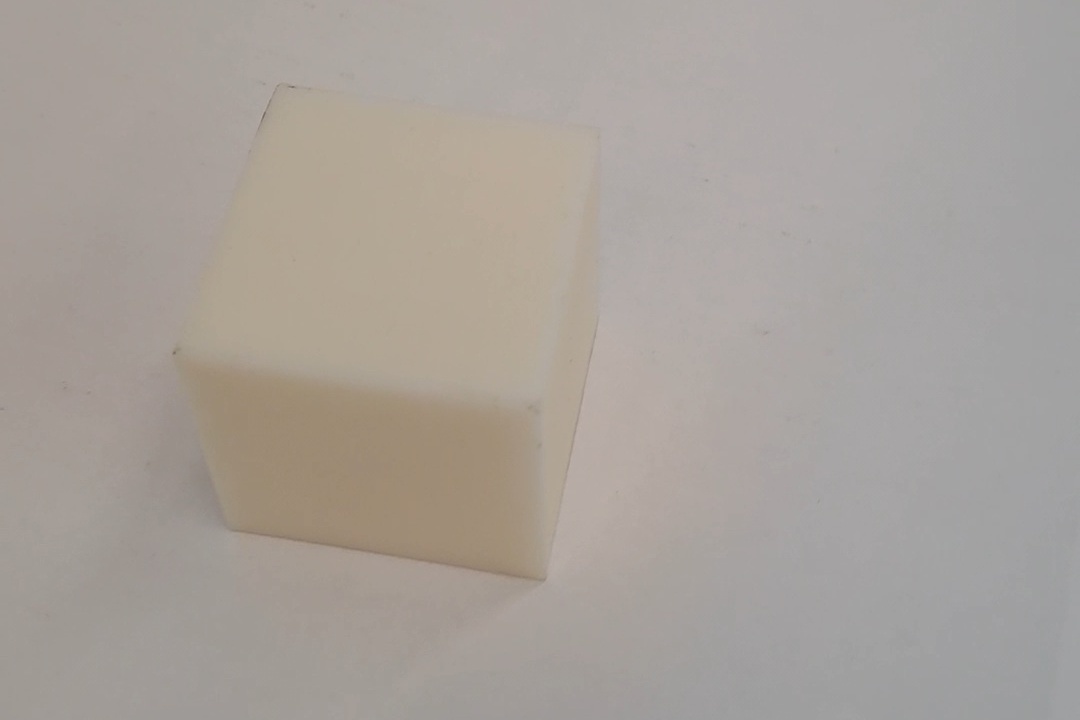
Label: Cuboid